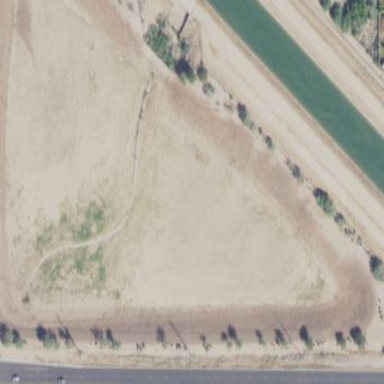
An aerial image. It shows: Retention basin with water.